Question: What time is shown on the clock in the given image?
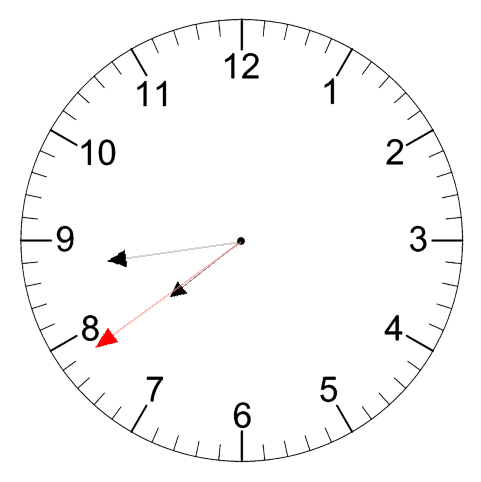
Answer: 07:43:39